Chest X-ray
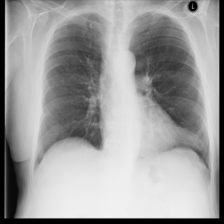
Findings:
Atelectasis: negative
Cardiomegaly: negative
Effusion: negative
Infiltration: negative
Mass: negative
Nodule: negative
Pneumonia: negative
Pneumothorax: negative
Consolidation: negative
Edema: negative
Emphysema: negative
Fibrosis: negative
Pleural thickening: negative
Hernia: negative